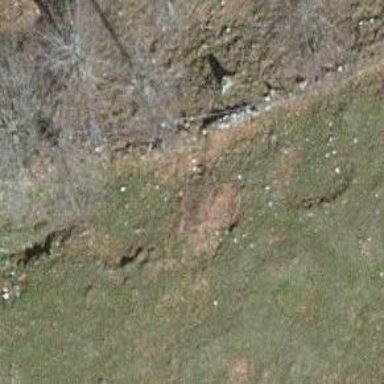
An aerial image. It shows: Dry stone wall barrier.